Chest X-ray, PA view. Patient: 59 years old, sex F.
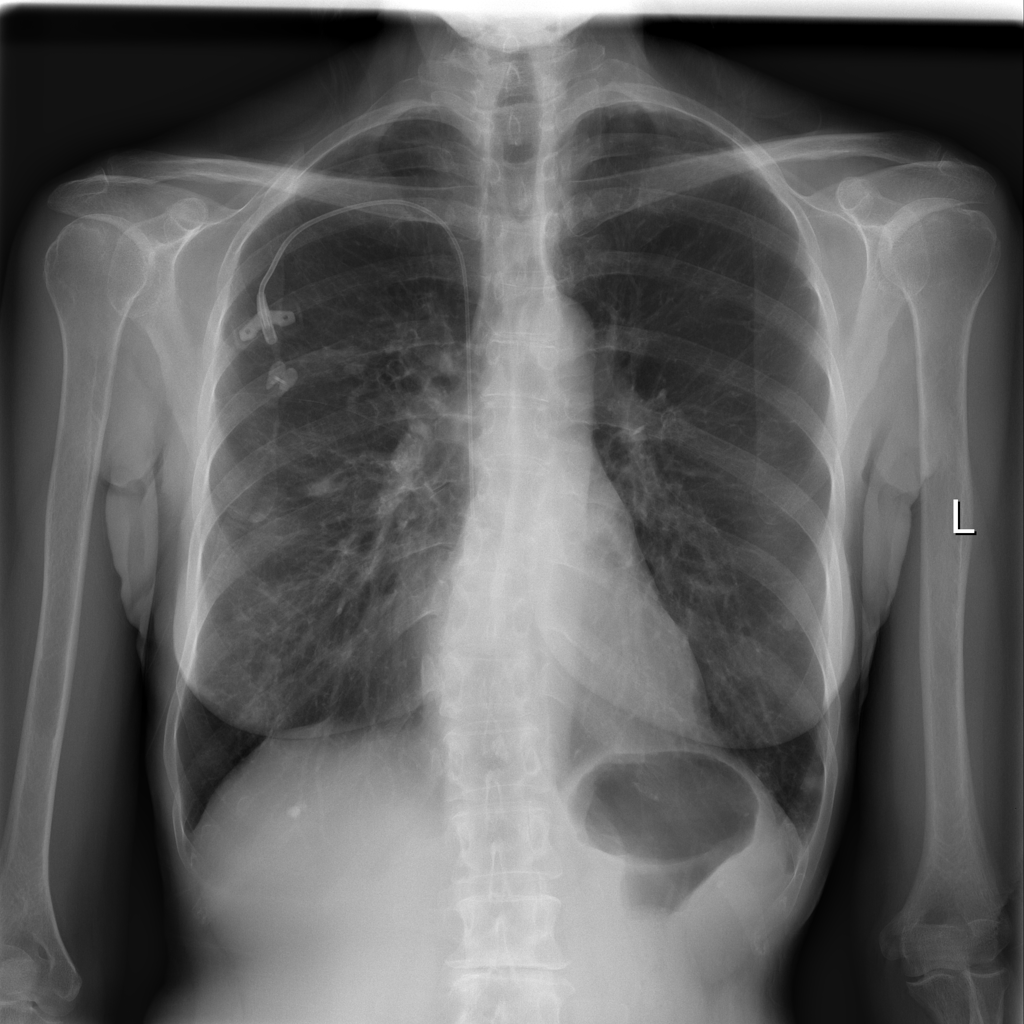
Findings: No Finding